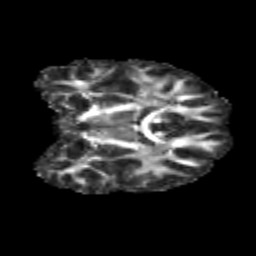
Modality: FA
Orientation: coronal
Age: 10
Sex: male
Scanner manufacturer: siemens
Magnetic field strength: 3 T
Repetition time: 3.8 s
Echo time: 0.07 s